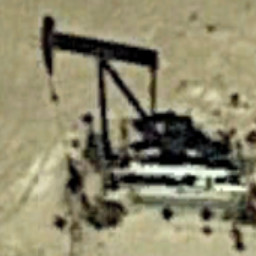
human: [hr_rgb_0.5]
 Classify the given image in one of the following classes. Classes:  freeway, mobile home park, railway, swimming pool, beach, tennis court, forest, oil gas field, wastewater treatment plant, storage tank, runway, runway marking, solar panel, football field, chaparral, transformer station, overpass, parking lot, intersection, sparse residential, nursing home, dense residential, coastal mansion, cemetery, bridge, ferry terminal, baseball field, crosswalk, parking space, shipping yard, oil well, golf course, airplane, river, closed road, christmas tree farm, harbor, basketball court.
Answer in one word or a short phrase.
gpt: oil well